Field crop: maize
Growth stage: 2
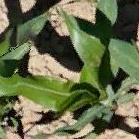
Species: maize